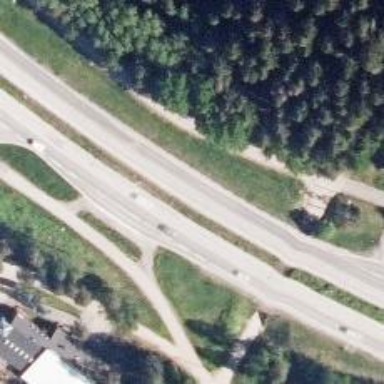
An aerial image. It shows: Primary highway.